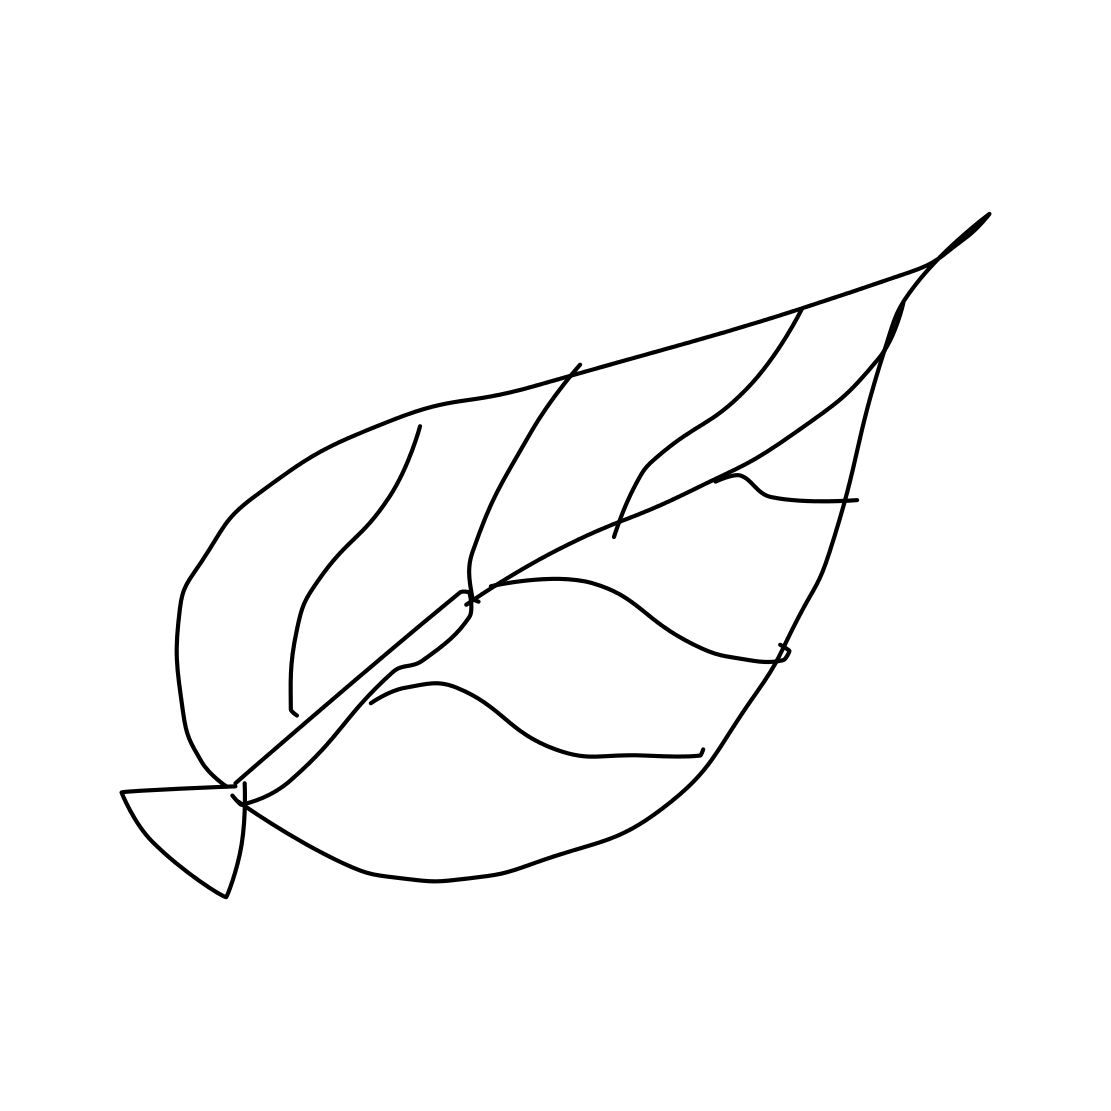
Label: leaf